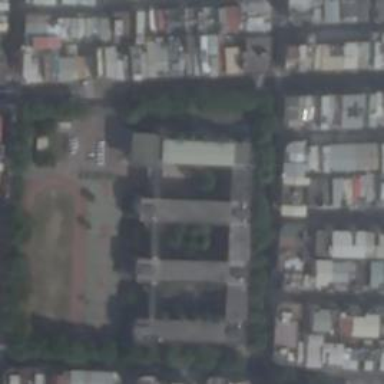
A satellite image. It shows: School building.